Interaction volume radius: 5 \u00c5
Interaction volume height: 20 \u00c5
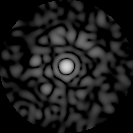
Disorder parameter: 0.8531